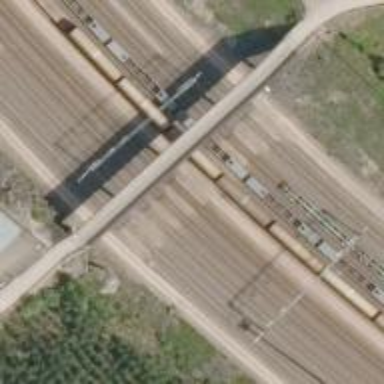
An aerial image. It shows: Level crossing with saltire marking.